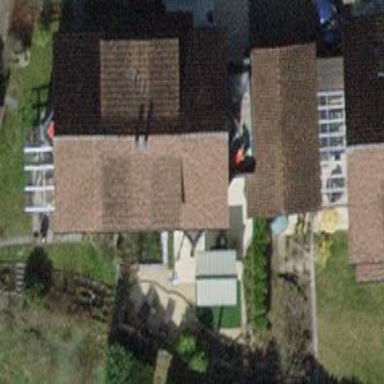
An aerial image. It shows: Semidetached house.